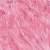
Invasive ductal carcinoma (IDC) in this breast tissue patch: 0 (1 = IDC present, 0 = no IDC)